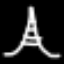
Label: The Eiffel Tower